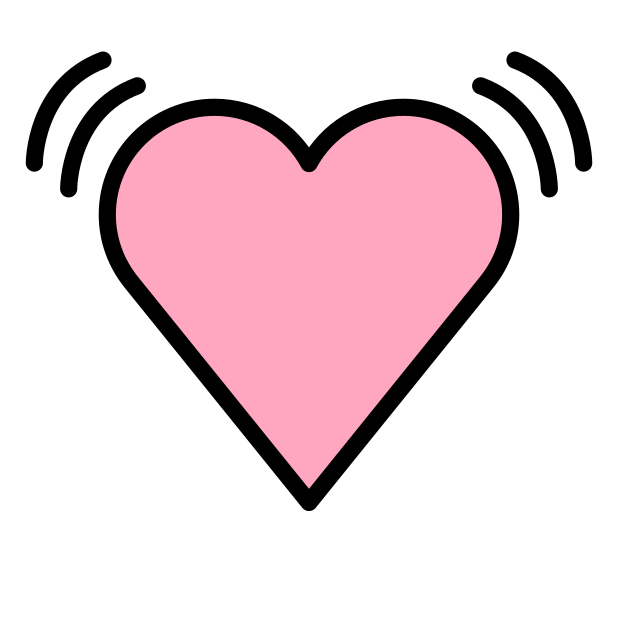
beating heart